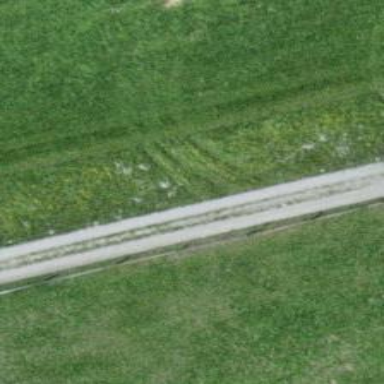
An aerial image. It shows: Gravel track with grade2 quality.